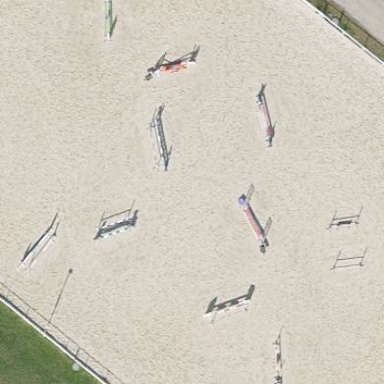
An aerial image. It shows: Equestrian pitch for leisure land activities.